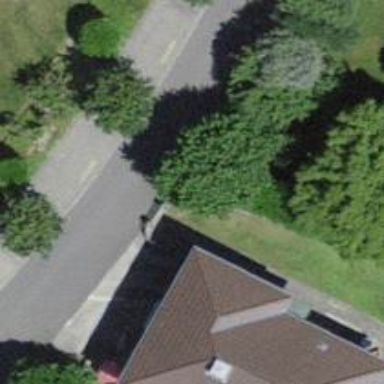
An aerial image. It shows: Residential road with asphalt surface and no sidewalk.